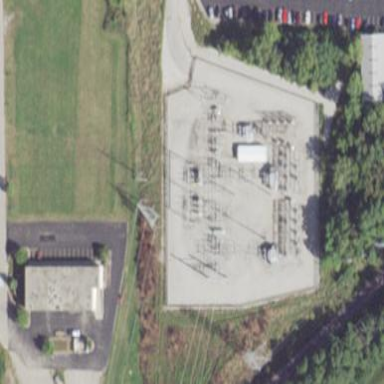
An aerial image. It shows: Substation surrounded by fence.